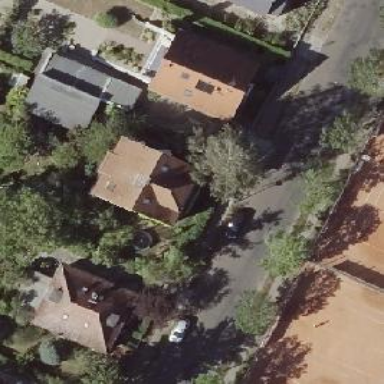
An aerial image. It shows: Detached building with half-hipped roof shape.